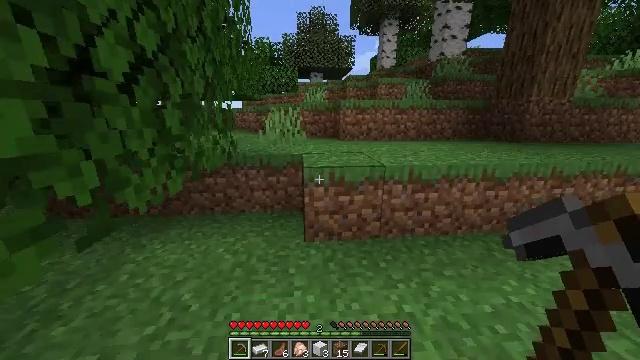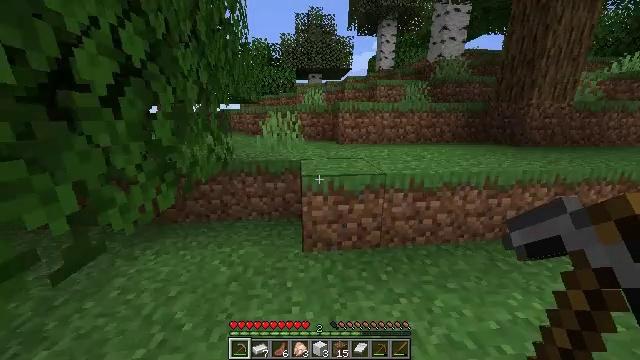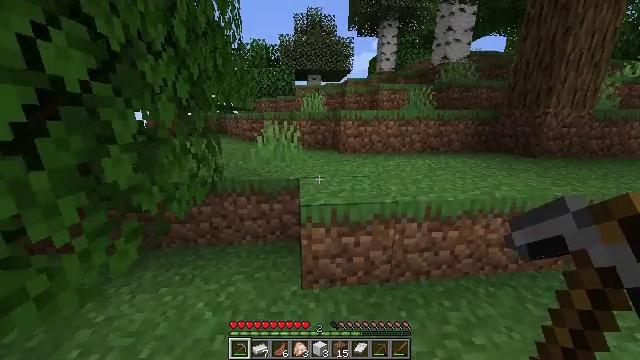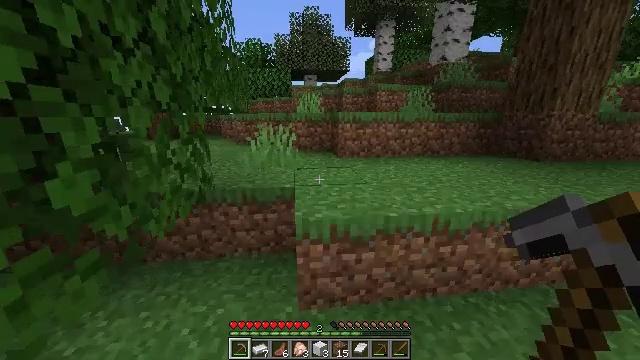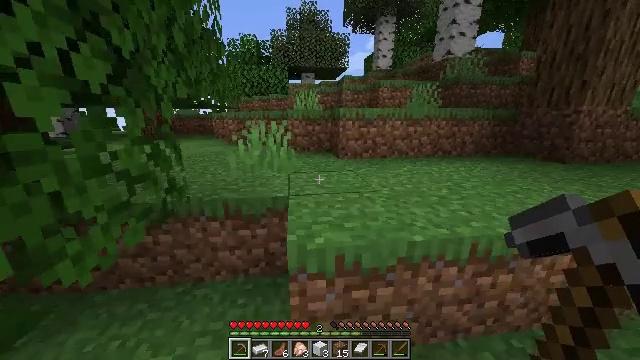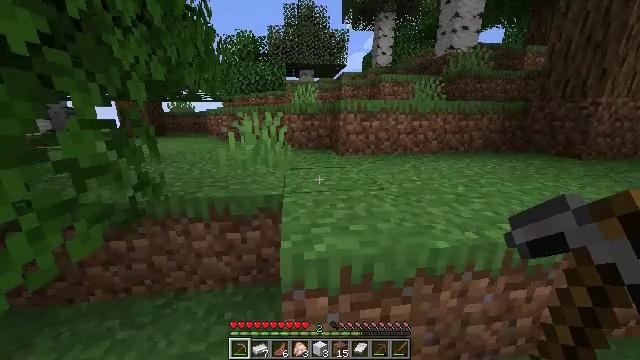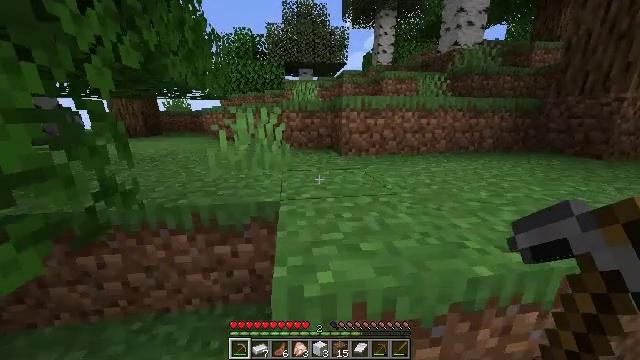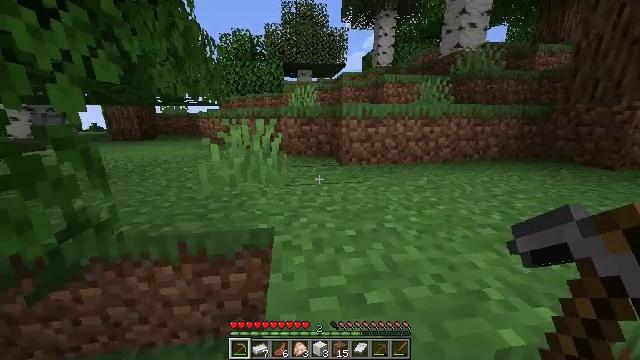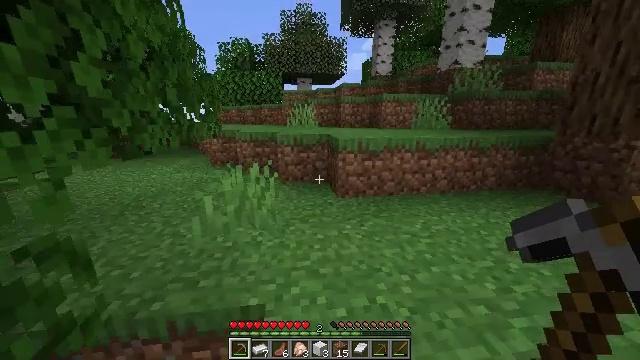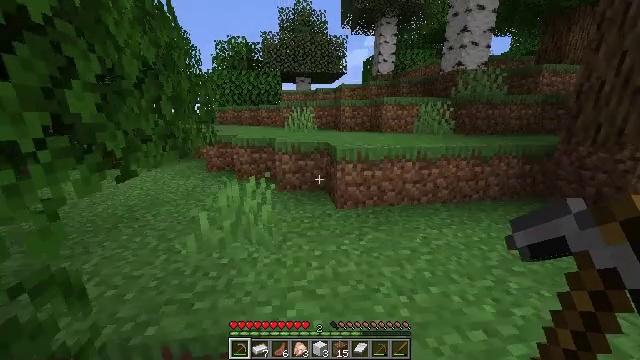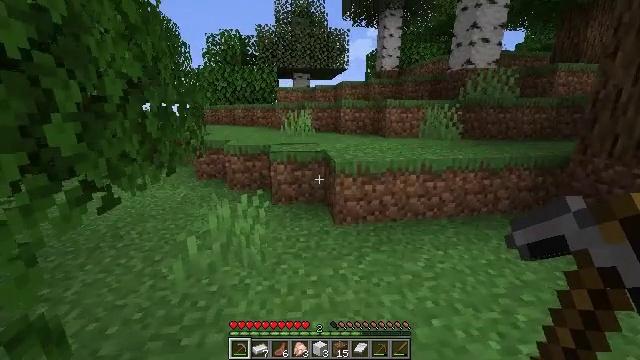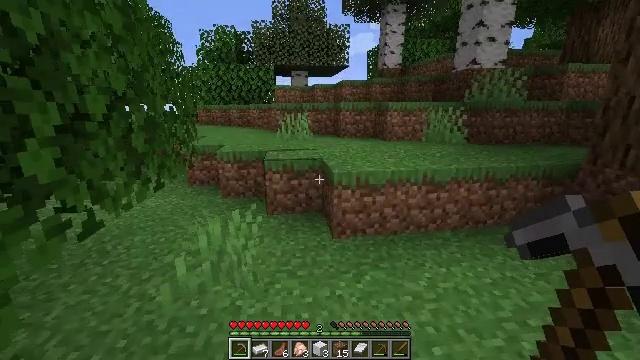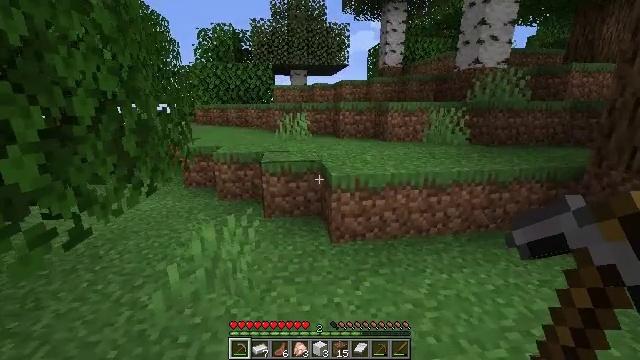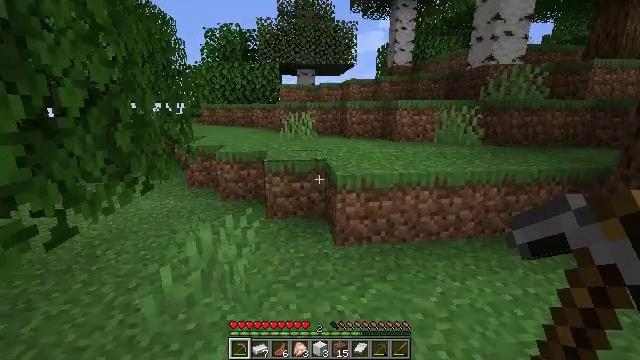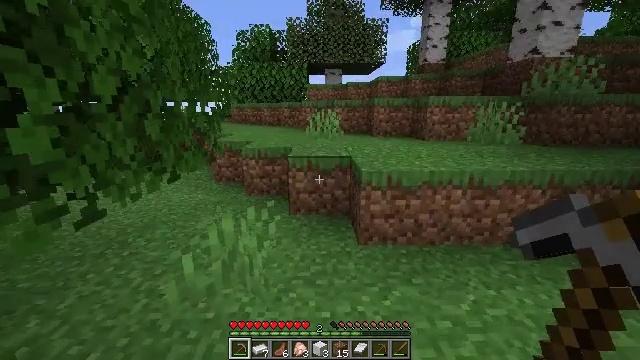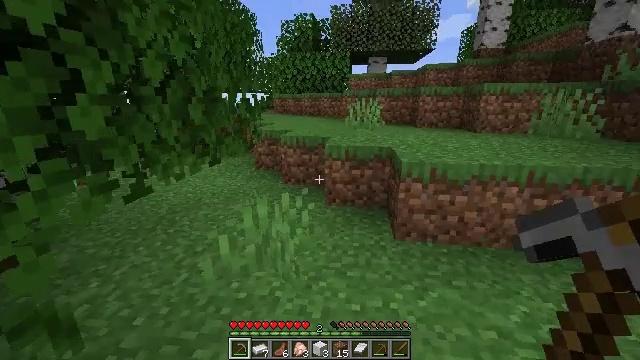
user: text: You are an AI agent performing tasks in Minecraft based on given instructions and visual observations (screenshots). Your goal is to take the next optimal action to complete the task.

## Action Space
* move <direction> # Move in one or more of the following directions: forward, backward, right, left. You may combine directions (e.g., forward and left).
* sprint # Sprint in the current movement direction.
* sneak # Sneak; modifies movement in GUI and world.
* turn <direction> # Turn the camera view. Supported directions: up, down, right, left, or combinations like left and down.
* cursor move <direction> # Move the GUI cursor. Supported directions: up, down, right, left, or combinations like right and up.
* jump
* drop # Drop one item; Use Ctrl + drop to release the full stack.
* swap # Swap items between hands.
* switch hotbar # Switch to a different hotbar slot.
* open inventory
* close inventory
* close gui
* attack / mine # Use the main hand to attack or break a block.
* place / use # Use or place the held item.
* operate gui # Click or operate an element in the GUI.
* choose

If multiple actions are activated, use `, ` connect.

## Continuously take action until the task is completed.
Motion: motion action
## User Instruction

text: Reclaim the chest into your inventory.
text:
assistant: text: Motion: move forward, jump
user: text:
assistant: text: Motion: move forward
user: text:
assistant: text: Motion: move forward
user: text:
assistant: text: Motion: move forward
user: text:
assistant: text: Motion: move forward
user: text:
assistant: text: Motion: move forward
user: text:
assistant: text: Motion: move forward, jump
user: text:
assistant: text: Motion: move forward, jump
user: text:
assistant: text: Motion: move forward, jump
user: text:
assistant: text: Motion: move forward, jump
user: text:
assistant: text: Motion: move forward
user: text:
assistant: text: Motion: move forward
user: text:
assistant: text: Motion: move forward, turn left
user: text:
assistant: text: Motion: move forward, turn left
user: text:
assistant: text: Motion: move forward, turn left and down
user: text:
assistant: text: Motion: move forward, turn left
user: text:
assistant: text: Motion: move forward, turn right
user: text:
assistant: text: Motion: move forward, turn right
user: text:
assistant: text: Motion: move forward, turn right
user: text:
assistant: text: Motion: move forward, turn right
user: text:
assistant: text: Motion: move forward
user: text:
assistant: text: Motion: move forward, turn right
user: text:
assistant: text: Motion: move forward, turn right
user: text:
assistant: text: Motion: move forward, turn right
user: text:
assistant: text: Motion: move forward
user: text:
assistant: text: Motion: move forward
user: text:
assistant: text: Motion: move forward, jump
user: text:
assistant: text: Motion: move forward, turn left, jump
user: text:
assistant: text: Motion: move forward, turn left, jump
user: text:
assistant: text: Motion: move forward, turn left, jump